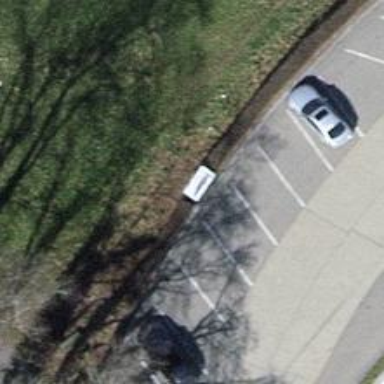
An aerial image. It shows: Bench for seating.